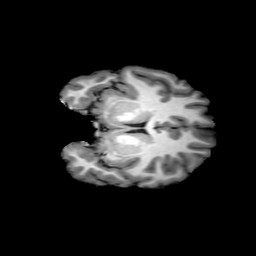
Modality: T1w
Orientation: coronal
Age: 30
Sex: female
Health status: healthy